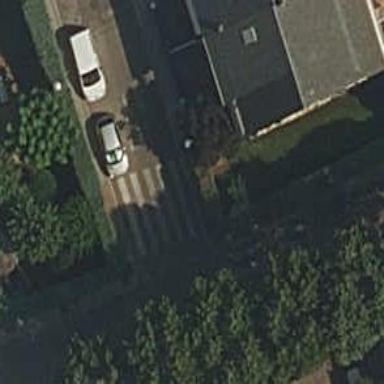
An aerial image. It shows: Road with "give way" sign.